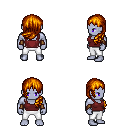
a pixel art fantasy rpg character, male body template, dark elf, purple skin, maroon pirate shirt, white pants, dark blonde left-swept hairstyle, cloth bracers, four views (front, back, left, right), 2x2 character sprite sheet, small pixel art, hard edges, no anti-aliasing